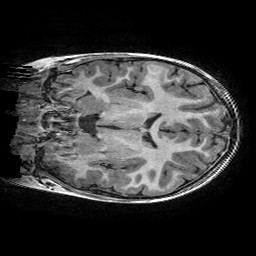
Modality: T1w
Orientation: coronal
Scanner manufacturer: ge
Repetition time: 0.008096 s
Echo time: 0.00318 s